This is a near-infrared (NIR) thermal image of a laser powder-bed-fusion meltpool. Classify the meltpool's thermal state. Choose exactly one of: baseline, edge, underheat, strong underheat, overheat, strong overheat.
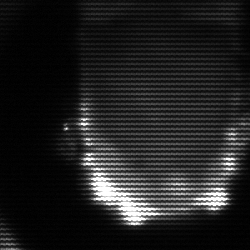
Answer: baseline